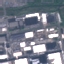
Land use / land cover class: Industrial